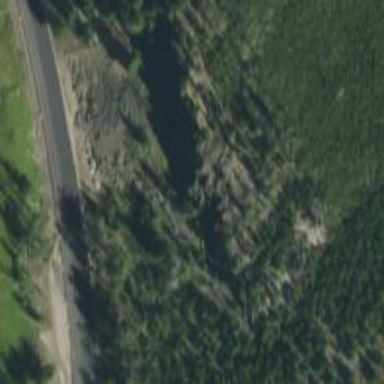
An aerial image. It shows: Cliff in nature.